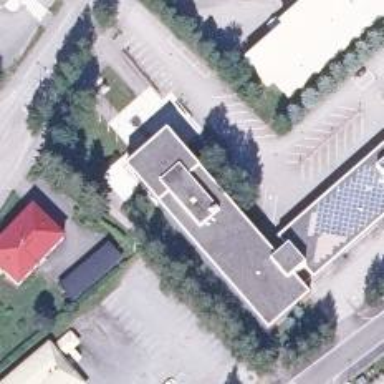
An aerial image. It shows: Town hall.